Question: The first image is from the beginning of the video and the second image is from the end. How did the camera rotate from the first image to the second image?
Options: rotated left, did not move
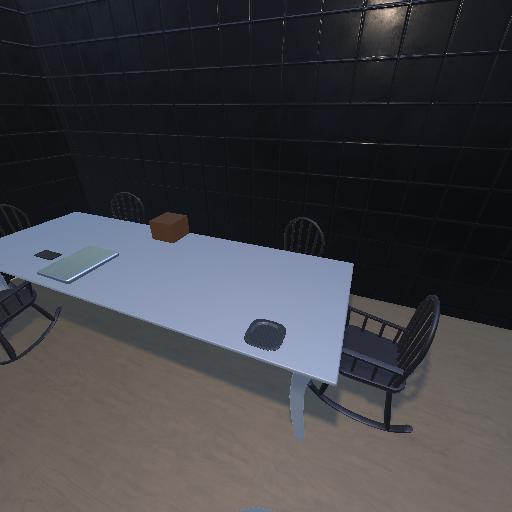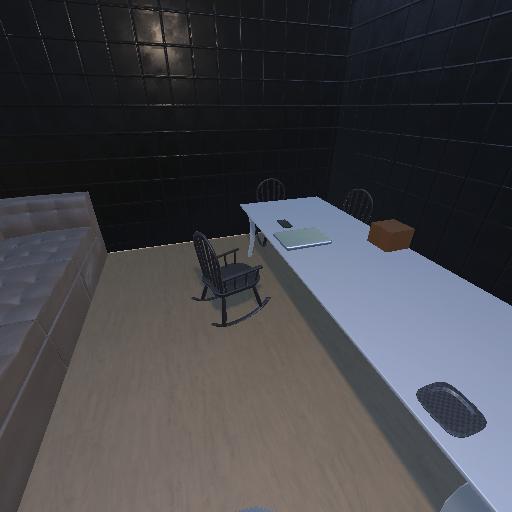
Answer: rotated left